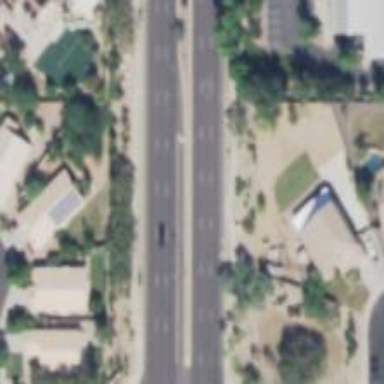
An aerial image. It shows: Secondary road with asphalt surface.